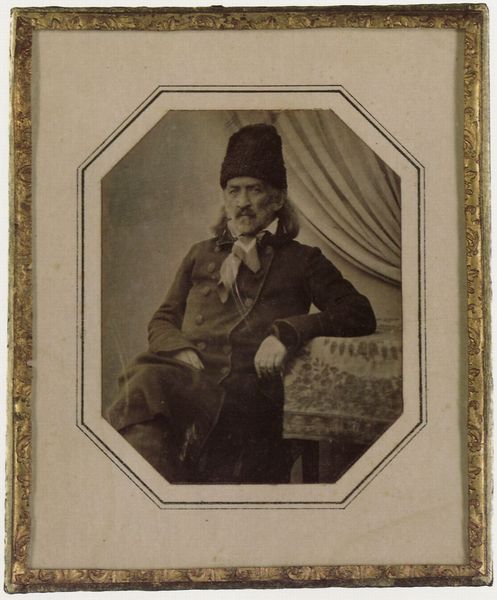
Titel: Der Großfürst Sergej Grigor'evic Volkonskij, der als Dekabrist nach Irkutsk in Sibirien verbannt worden war. Irkutsk
Künstler: Alfred Davignon
Schlagwörter: hand, mann, weiß, sitzen, braun, haar, hut, hüte, kopfbedeckungen, profil, schwarz, stuhl, stützen, tisch, blick, schal, tuch, haube, schleife, alt, bart, jacke, kappe, mütze, mützen, wand, arm, augen, bärtig, falten, gesicht, kragen, lang, rahmen, spitze, vollbart, bild, bildnis, goldrahmen, herr, hände, portrait, porträt, tischdecke, tischtuch, vorhang, gold, haare, lange haare, mantel, pose, sitzend, frontal, knopf, ohren, oktagon, beine, kopfbedeckung, papier, ecke, russland, rand, sepia, lehnen, krawatte, ernst, halstuch, ornamente, atelier, aufstützen, knöpfe, knopfleiste, schnauzbart, schnauzer, jacket, foto, fotografie, photographie, gestützt, eckig, orient, schwarz-weiss, haarig, ecken, lässig, antik, aufgestützt, einstecktuch, fellmütze, pelzmütze, russe, vorhand, gerahmt, selbstbewusst, acht, oktogon, achteck, achteckig, zar, oktagonal, russisch, schall, fes, passepartout, grauhaarig, fez, montiert, zweireiher, foto vom fot, foto vom foto, knoprleiste, kopfbedeckug, rahman, sdkfölja, pudelmütze, komischer hut, jake, pasha, langhaarifg, weishaarig